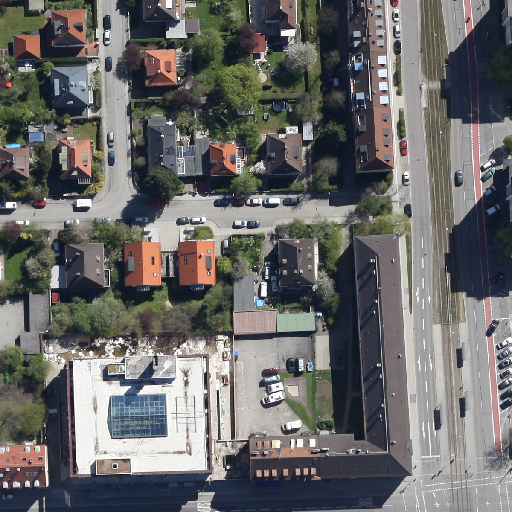
Referring expression: road